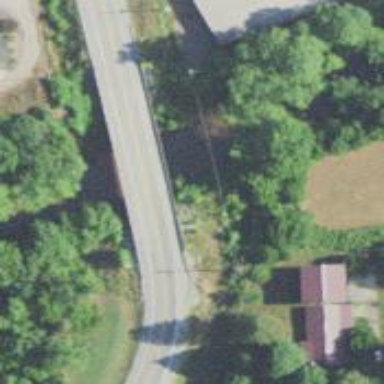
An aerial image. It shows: Secondary road with bridge.